二年级 · 算术
笔算下面各题

(1) $36+23=$

(2) $48-33=$

(3) $77-36+29=$

(4) $19+48-36=$
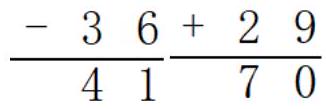
答案: (1) $36+23=59$

$\begin{array}{r}36 \\ +\quad 23 \\ \hline 59\end{array}$

(2) $48-33=15$

48

-33
$-\quad 35$

(3) $77-36+29=70$

$\begin{array}{llll}7 & 7 & 4 & 1\end{array}$

(4) $19+48-36=31$

$\begin{array}{r}19 \\ +47 \\ \hline 67 \\ \hline 31\end{array}$

35